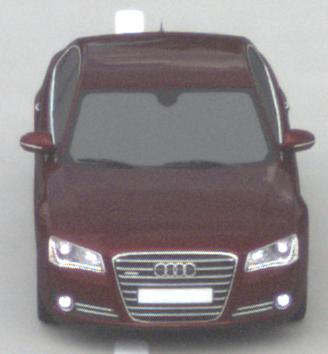
Make: Audi
Model: A8 D4
Model produced from: 2009
Model produced until: 2017
Doors: 4
Color: red
Road condition: dry road
Daytime: morning or afternoon
Contrast: low contrast